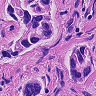
Metastatic tissue present: yes